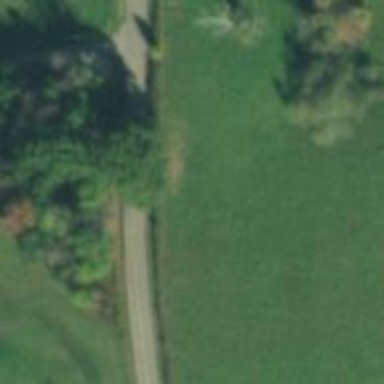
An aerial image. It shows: Tertiary road.